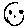
Label: smiley face